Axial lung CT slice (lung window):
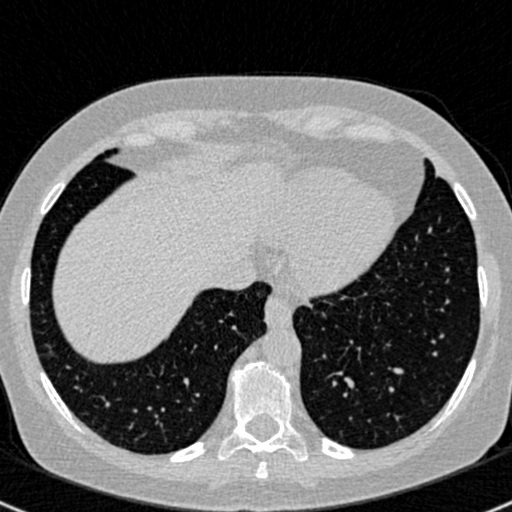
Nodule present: no